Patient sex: F
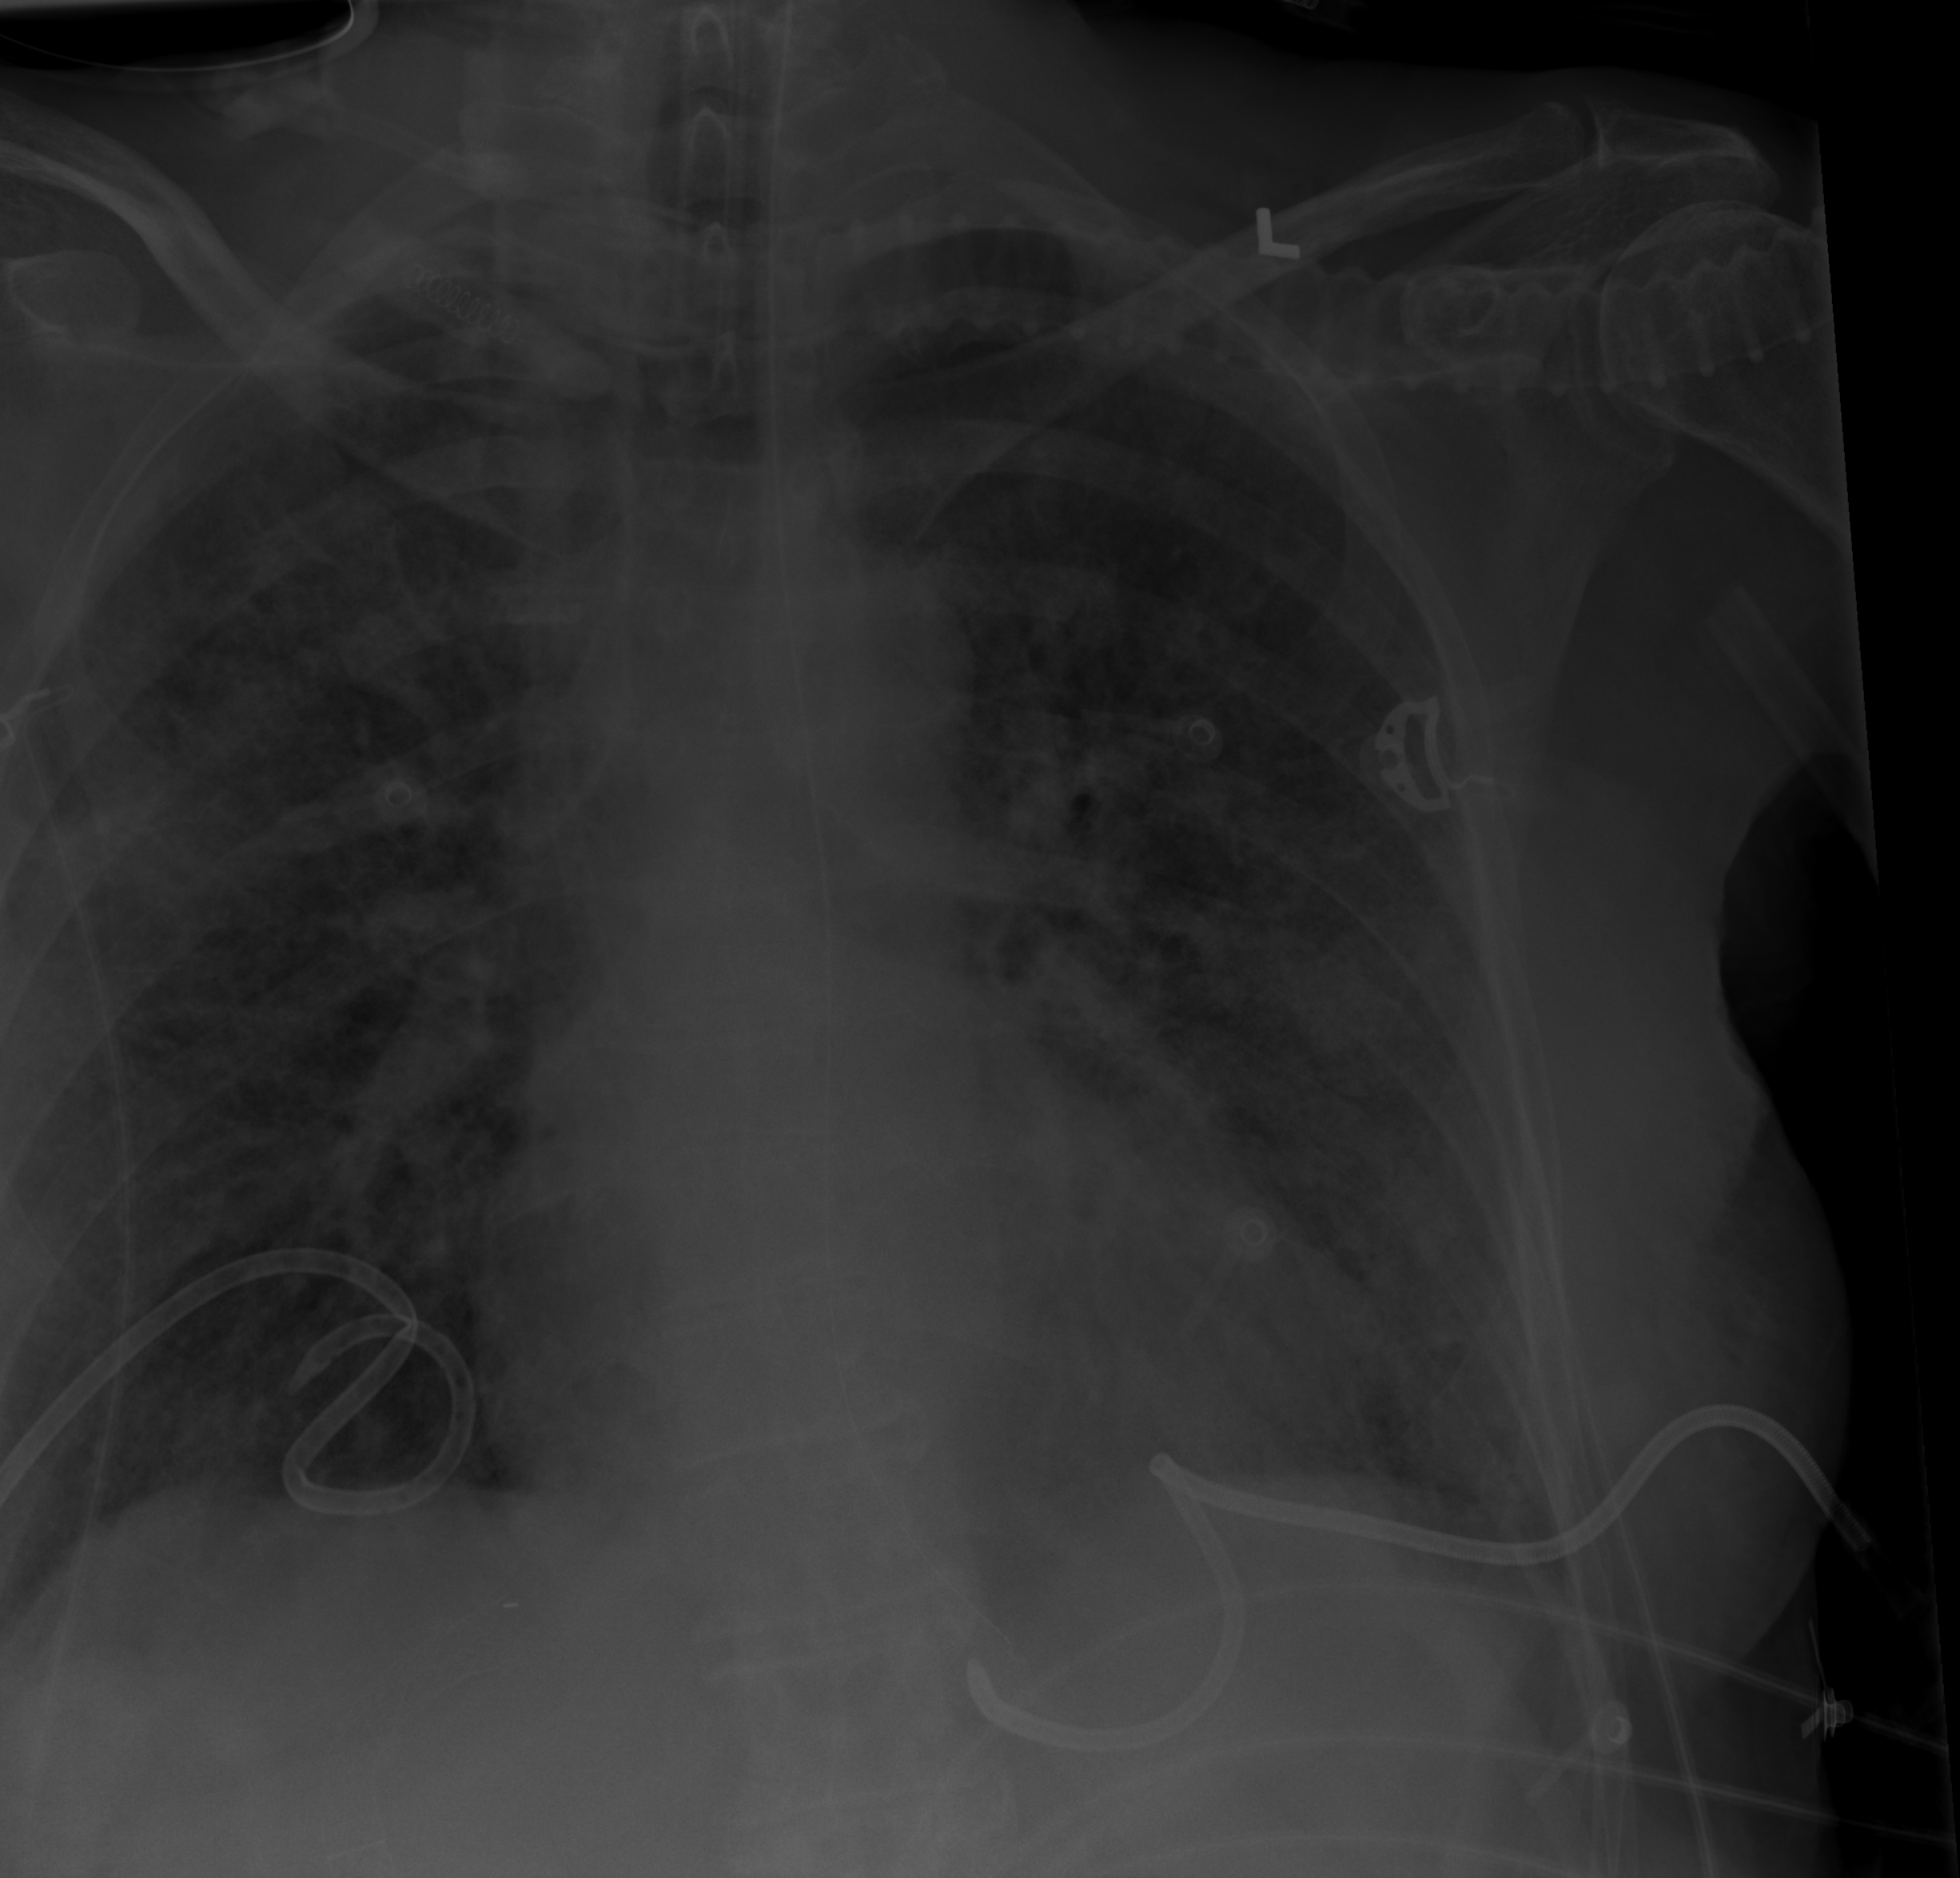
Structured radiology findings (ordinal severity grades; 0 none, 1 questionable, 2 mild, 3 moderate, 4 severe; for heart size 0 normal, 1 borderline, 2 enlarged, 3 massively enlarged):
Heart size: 0
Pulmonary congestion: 2
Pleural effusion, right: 0
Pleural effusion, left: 0
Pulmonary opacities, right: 3
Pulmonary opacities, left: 3
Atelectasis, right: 2
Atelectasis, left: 2